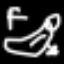
Label: frog